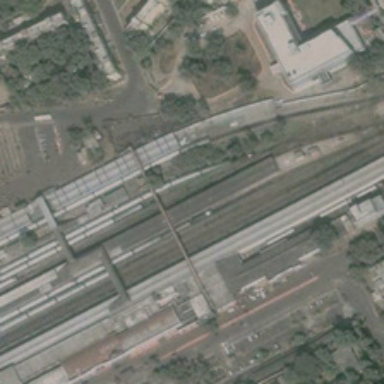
Some buildings and many green trees are in two sides of a railway station .